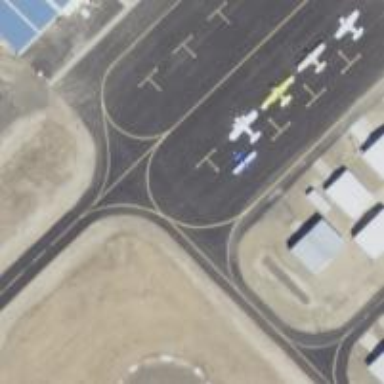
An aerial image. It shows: View of taxiway at the airport.